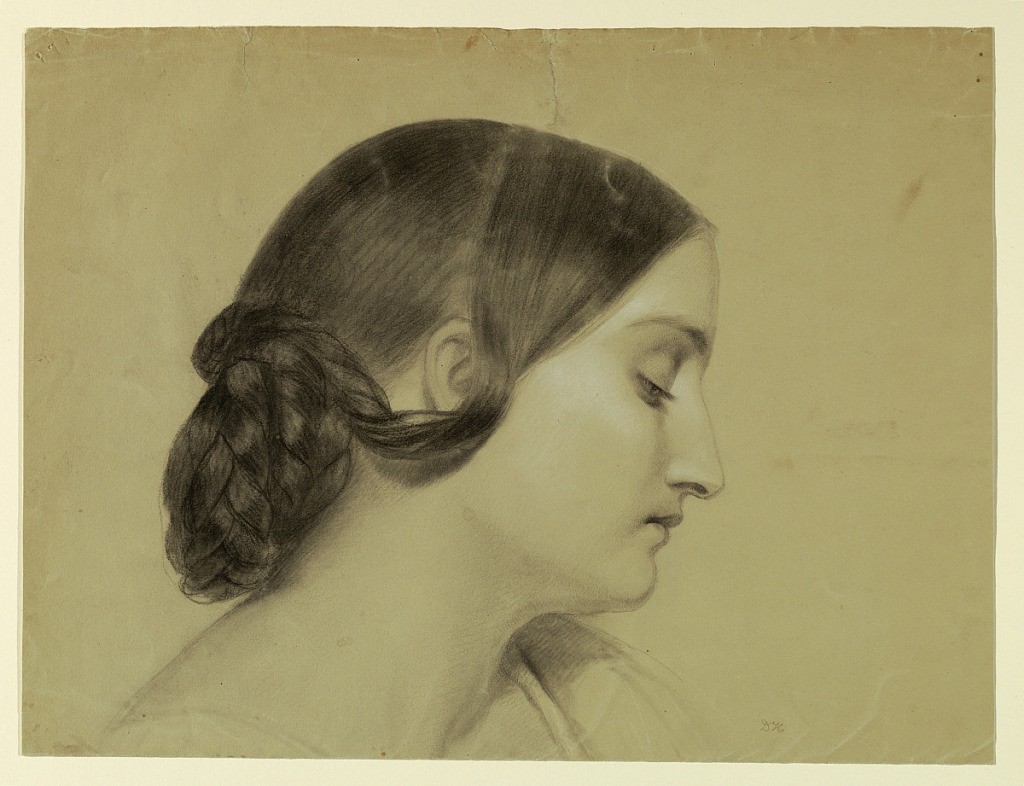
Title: Profile of a Woman with a Braided Knot
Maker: Daniel Huntington, American, 1816–1906
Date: ca. 1845
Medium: Black crayon and white chalk on grey wove paper
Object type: Drawing
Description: Bust portrait of a woman in right profile with her hair braided into a knot and her eyes directed downwards.